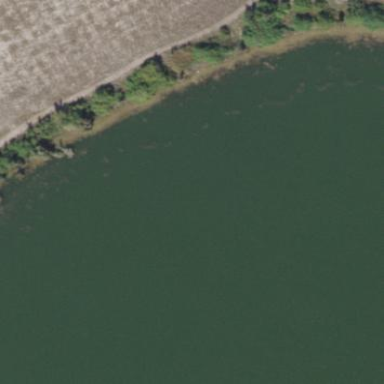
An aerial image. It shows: Marsh wetland.